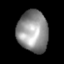
Tissue: skin
Cell type: Epithelial cells
Senescence score: 0.2693
Nuclear area (px): 1240
Mean DAPI intensity: 143.564